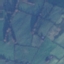
Land use / land cover: Pasture